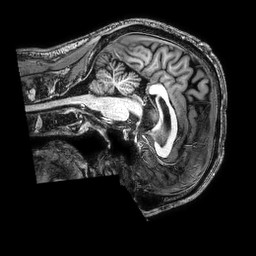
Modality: T1w
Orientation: sagittal
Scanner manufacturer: philips
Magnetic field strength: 3 T
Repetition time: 0.008 s
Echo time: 0.003565 s